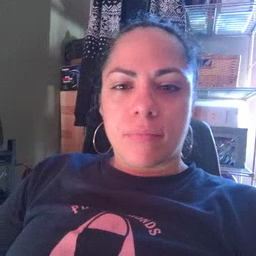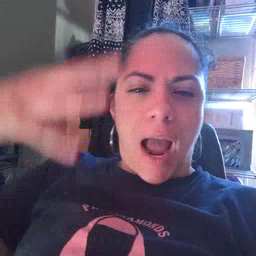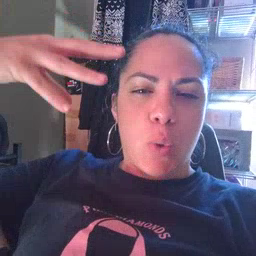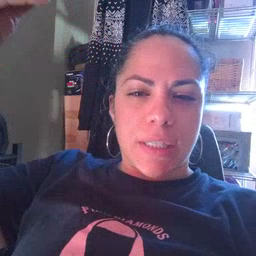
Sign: outside